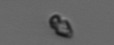
Label: Heterocapsa_rotundata